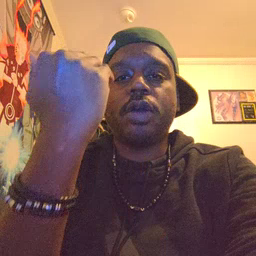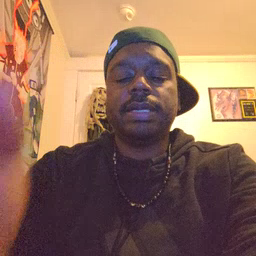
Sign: morning